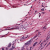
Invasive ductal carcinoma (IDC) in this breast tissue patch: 1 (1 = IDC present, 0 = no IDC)